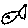
Label: fish